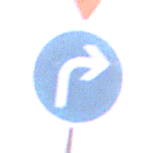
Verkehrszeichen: VorgeschriebeneFahrtrichtungRechts
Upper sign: VorfahrtGewaehren
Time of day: Dawn
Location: Outdoor (RoadRail)
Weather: Clear
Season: NotSpecified
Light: Natural